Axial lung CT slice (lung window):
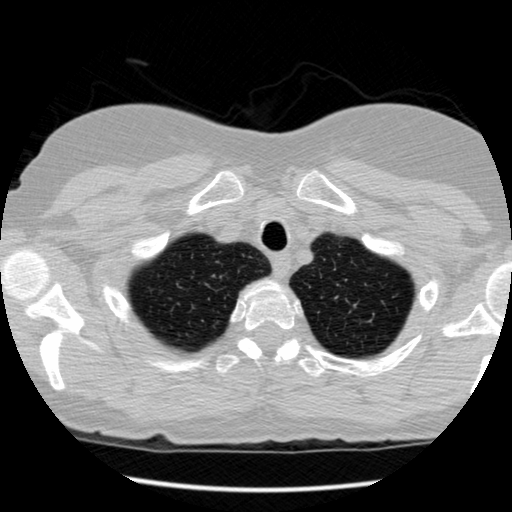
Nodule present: no